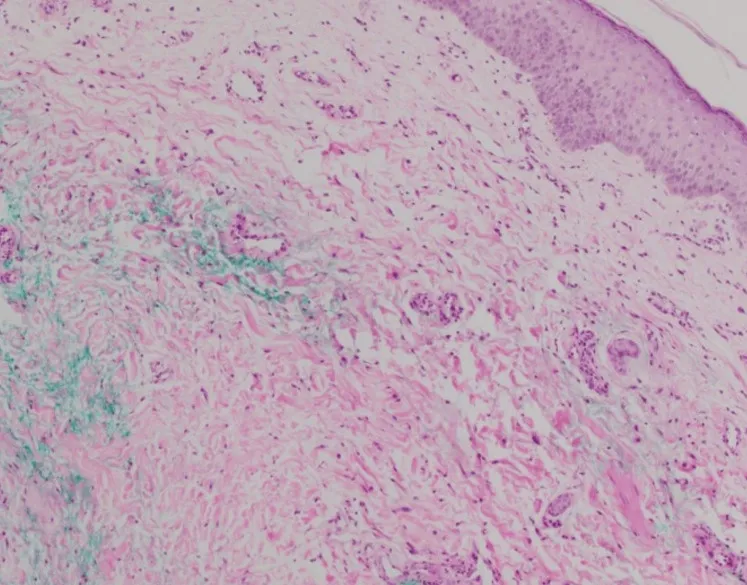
Histology of a punch biopsy. Histology reveals dermal edema with a sparse interstitial infiltrate of neutrophils and occasional eosinophils.
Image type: pathology (h&e)